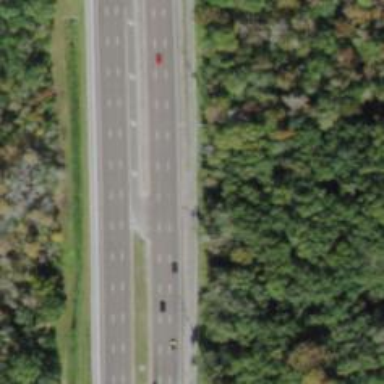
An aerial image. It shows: Primary link road with asphalt surface.